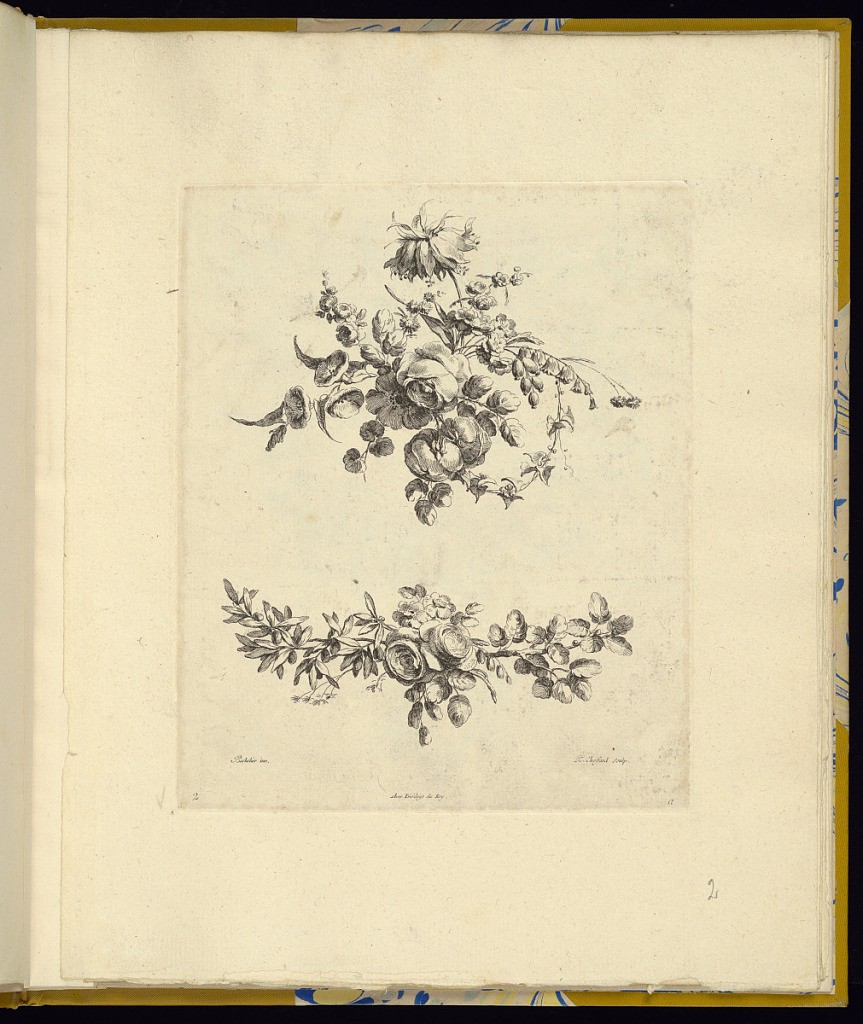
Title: Two Floral Tailpieces or Fleurons
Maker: Jean-Jacques Bachelier, French, 1724 - 1806
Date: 1760
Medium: Etching on laid paper
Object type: Print
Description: Second plate from a series of six of tailpieces and fleurons originally designed for the 1755-1759 four-volume edition of the Fables de La Fontaine.  Two fleurons or tailpieces, one above the other, made of flowers, leaves and branches. The plate is numbered and signed